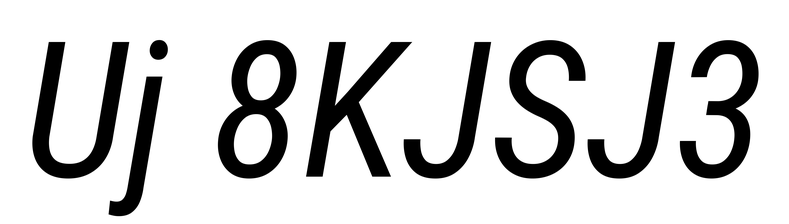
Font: Roboto-Italic_Condensed_Italic